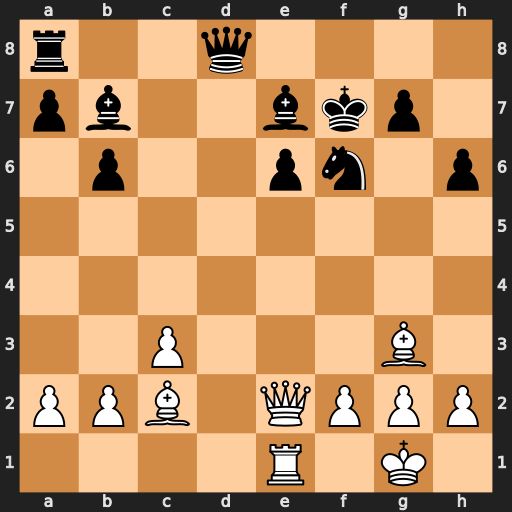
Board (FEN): r2q4/pb2bkp1/1p2pn1p/8/8/2P3B1/PPB1QPPP/4R1K1
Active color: w
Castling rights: -
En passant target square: -
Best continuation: Qxe6+ Kf8 Bb3 Bd5 Bxd5 Nxd5 Rd1